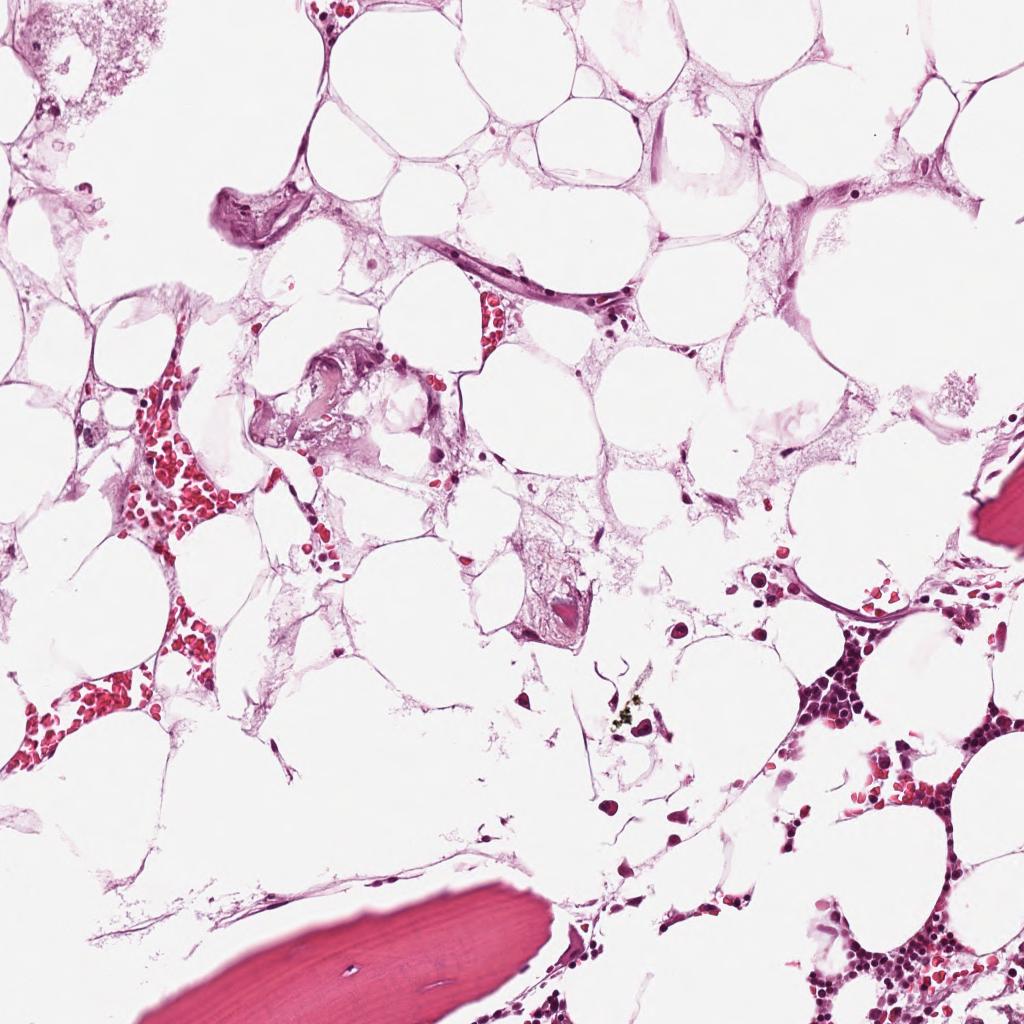
Label: Non-Tumor